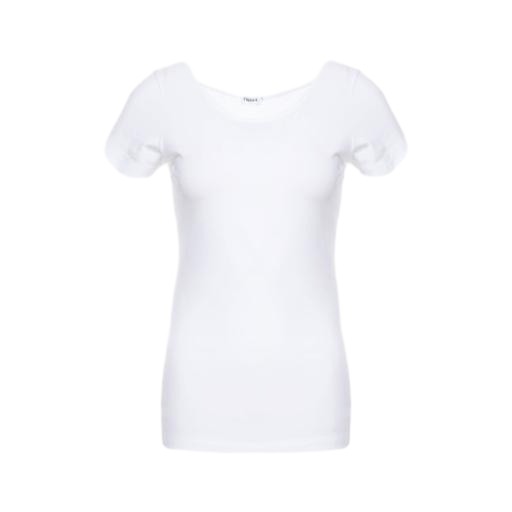
white stretch scoop tee, white short sleeve scoop neck, white pima t-shirt only macy, white background